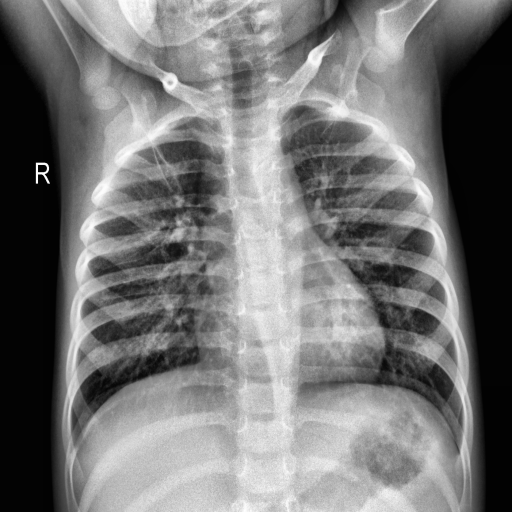
Finding: NORMAL